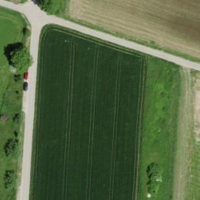
EUNIS habitat code: 52
Species observed at this site:
Juglans regia
Cydonia oblonga